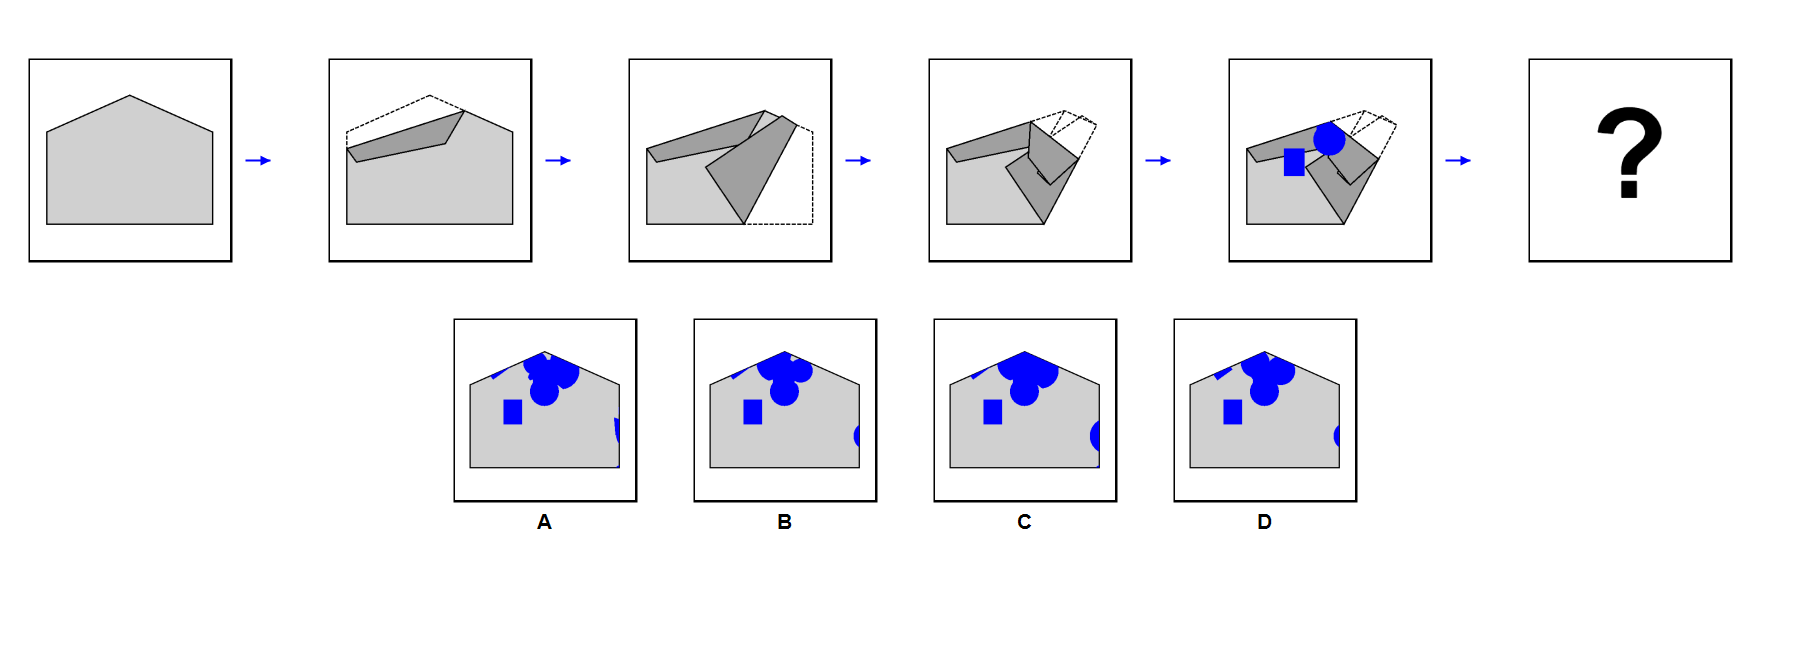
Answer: D